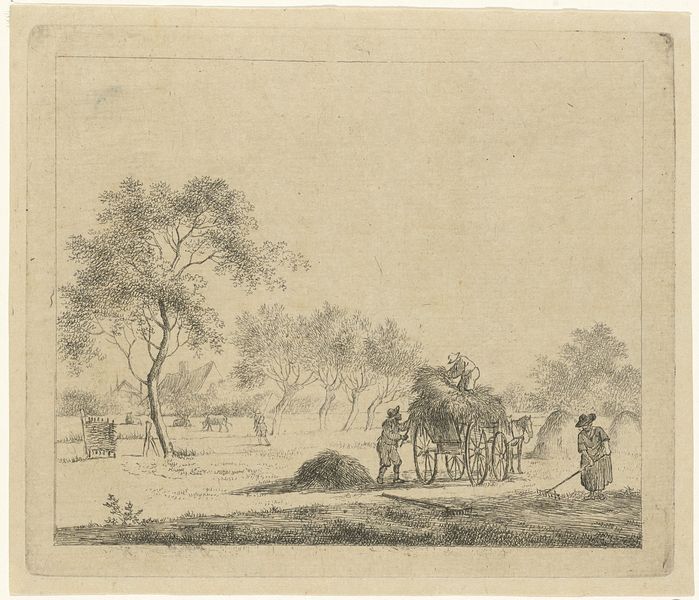
Titel: Landschap met hooiwagen
Künstler: Johannes Janson
Standort: Amsterdam
Institution: Rijksmuseum
Schlagwörter: baum, himmel, bäume, landschaft, frau, hut, schwarz, straße, haus, wiese, feld, land, arbeit, bauern, pferd, magd, bäuerin, ernte, heu, heuernte, graphik, rad, wagen, bauer, weiden, haufen, heuhaufen, druck, lithographie, radierung, stich, ländlich, landwirtschaft, kate, graustufen, rechen, ruck, gabeln, harke, mäher, lithographiew